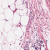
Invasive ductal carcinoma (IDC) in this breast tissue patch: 0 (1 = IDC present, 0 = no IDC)